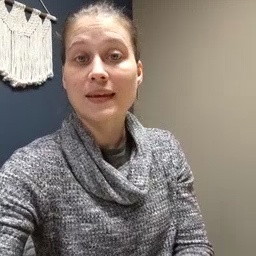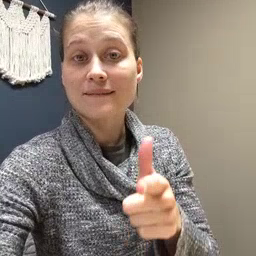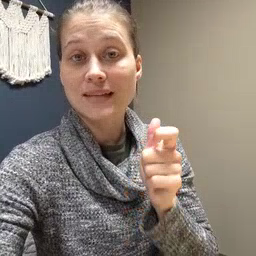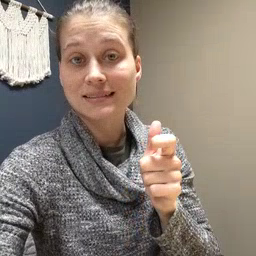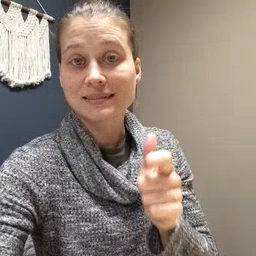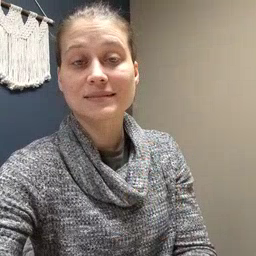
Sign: fast